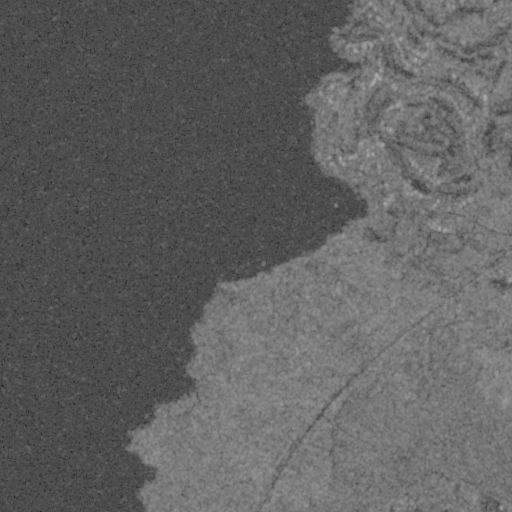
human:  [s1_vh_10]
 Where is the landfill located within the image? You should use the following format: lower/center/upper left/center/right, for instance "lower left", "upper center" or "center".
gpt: The landfill is located in the lower right of the image.
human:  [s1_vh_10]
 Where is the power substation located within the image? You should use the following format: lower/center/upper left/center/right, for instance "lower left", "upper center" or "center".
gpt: The power substation is located in the center right of the image.
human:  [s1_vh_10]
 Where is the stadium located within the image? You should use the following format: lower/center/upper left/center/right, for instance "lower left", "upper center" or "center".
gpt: The stadium is located in the upper center of the image.
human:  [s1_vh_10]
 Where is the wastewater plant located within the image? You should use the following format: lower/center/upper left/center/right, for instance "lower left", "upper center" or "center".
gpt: The wastewater plant is located in the center right of the image.
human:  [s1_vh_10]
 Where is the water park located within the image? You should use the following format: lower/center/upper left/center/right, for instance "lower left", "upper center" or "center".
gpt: The water park is located in the upper right of the image.
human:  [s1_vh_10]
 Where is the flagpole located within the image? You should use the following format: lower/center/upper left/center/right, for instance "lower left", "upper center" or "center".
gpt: The flagpole is located in the upper right of the image.
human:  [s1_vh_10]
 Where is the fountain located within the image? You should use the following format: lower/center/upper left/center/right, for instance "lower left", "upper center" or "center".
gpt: The fountain is located in the center right of the image.
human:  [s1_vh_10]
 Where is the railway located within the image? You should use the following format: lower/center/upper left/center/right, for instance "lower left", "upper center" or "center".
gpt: The railway is located in the upper right of the image.
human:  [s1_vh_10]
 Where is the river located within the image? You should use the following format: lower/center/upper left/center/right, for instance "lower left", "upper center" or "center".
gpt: The river is located in the upper right of the image.
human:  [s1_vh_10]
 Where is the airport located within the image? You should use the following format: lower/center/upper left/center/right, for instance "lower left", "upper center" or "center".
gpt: There is no airport in the image.

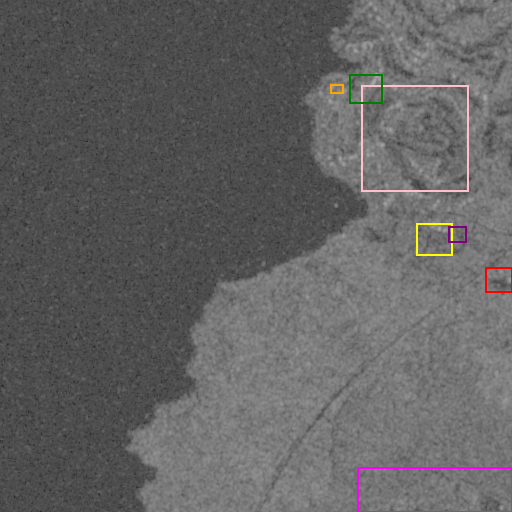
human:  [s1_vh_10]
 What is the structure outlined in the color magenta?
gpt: The structure outlined in magenta is a landfill.
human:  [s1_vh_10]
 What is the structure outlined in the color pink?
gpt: The structure outlined in pink is a park.
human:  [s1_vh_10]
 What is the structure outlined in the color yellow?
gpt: The structure outlined in yellow is a parking lot.
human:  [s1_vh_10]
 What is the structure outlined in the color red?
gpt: The structure outlined in red is a wastewater plant.
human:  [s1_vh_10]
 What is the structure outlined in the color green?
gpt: The structure outlined in green is a building.
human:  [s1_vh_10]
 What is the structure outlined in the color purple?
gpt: The structure outlined in purple is a road.
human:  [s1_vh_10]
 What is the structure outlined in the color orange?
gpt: The structure outlined in orange is a building.
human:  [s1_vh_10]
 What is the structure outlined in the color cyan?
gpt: There is no cyan outline.